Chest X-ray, PA view. Patient: 30 years old, sex M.
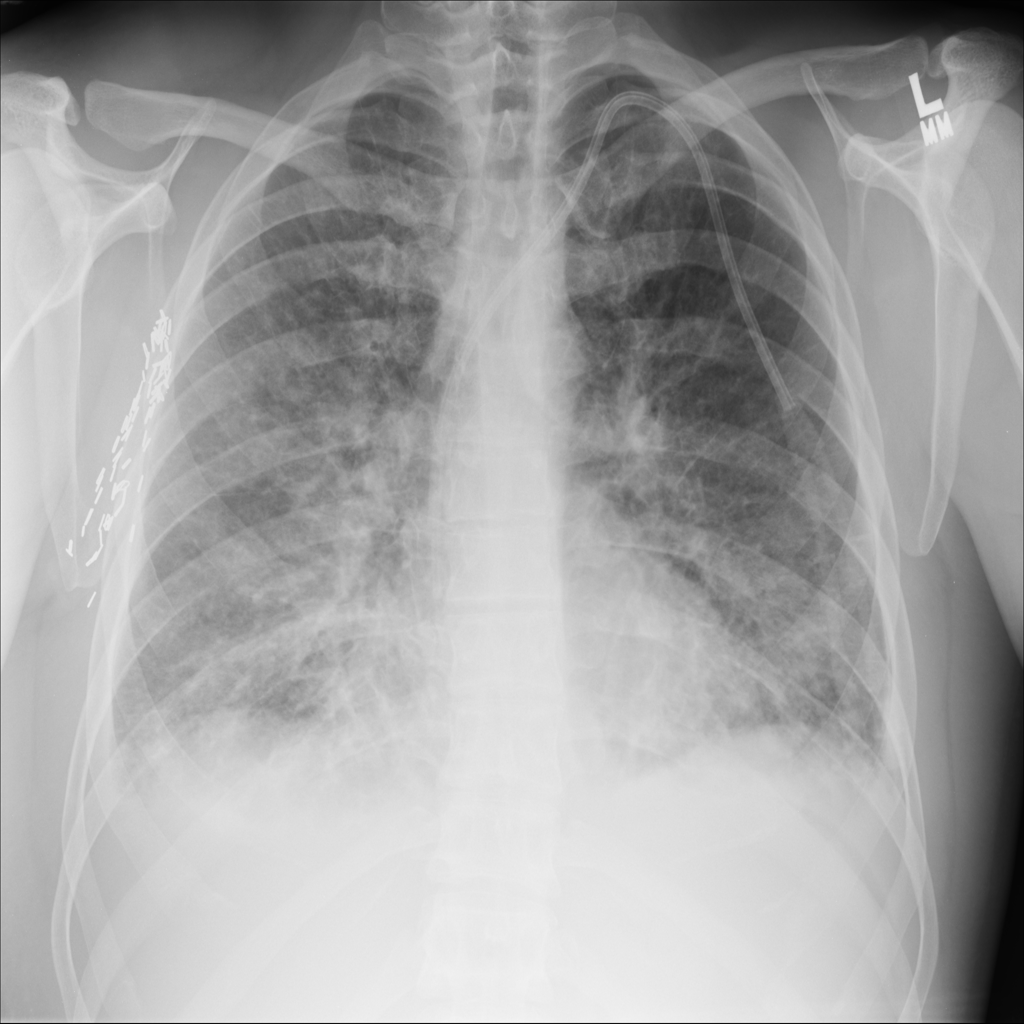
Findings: Edema, Effusion, Infiltration